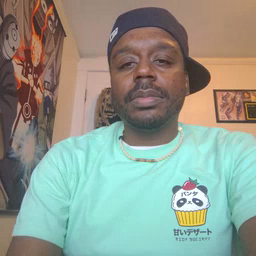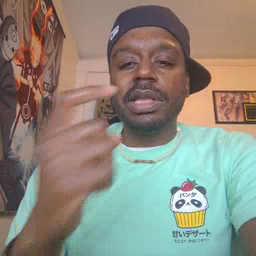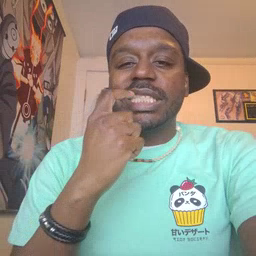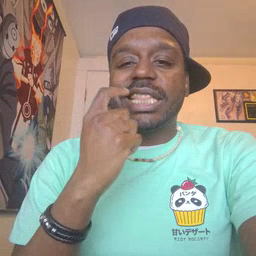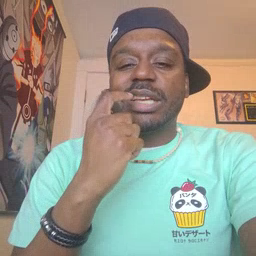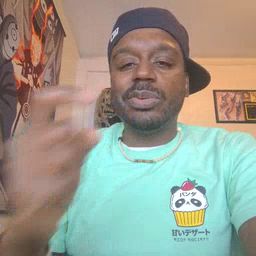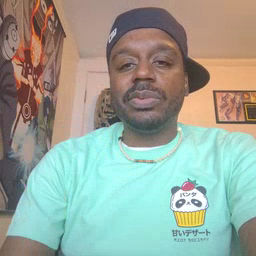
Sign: tooth